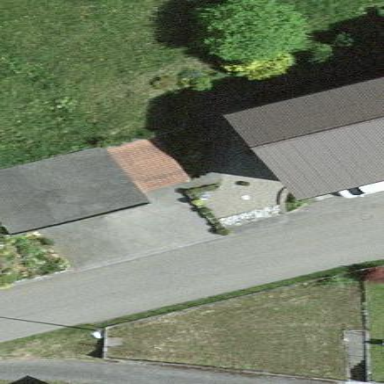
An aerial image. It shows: Garage.